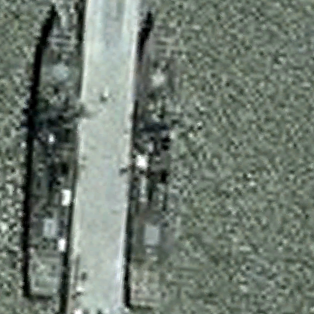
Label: destroyer